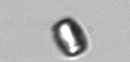
Label: Thalassiosira